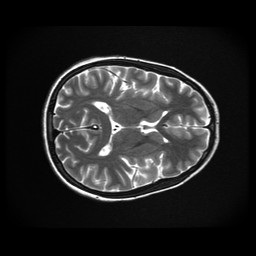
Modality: T2w
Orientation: axial
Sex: female
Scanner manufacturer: ge
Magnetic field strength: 3 T
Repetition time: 5 s
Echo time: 0.1015 s